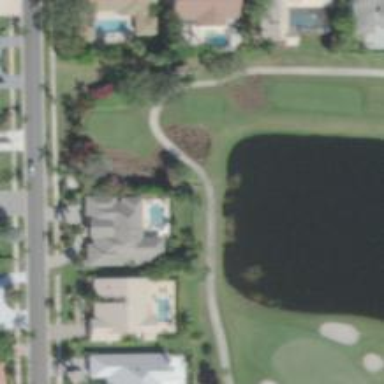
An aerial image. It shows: Path for both roads and golfers.